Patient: sex M, age 57
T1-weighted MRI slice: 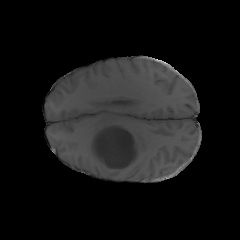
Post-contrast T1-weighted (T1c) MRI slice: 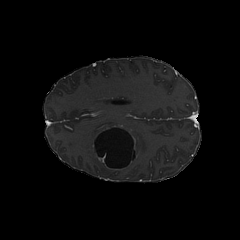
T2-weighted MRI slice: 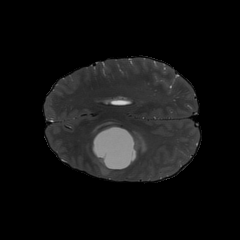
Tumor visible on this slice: yes
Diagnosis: Glioblastoma, IDH-wildtype
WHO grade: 4